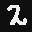
Label: 2